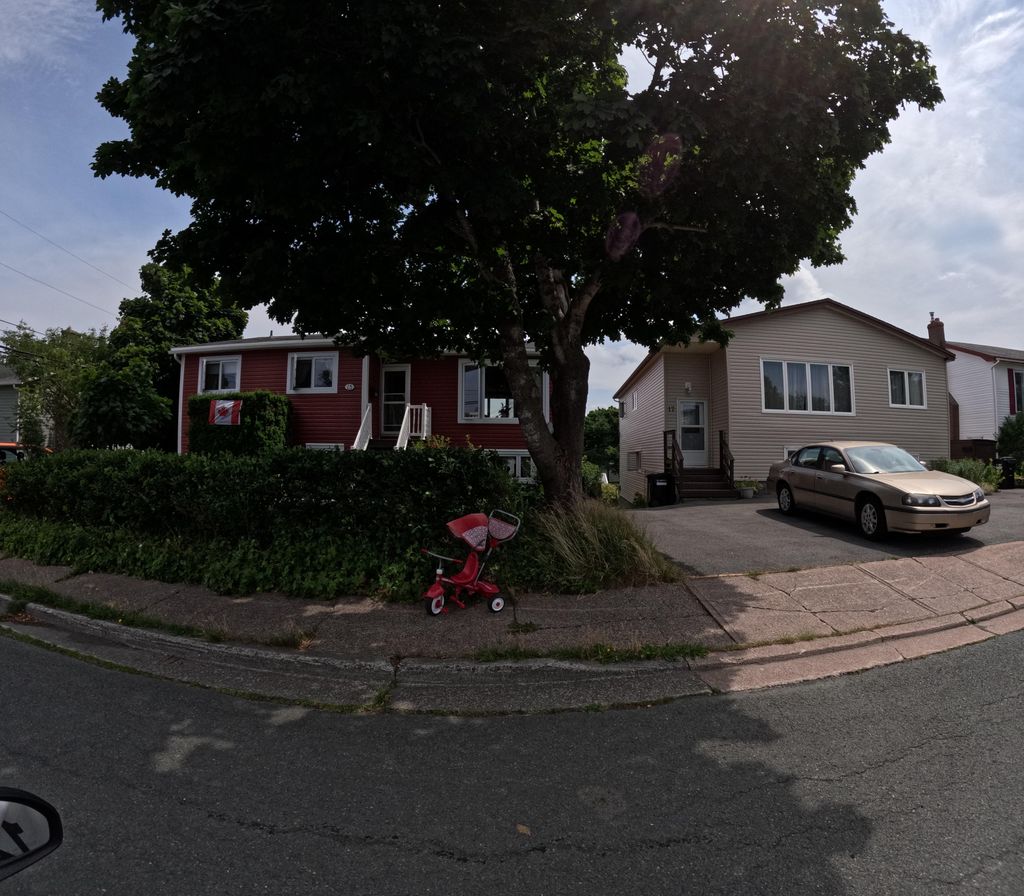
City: st_johns